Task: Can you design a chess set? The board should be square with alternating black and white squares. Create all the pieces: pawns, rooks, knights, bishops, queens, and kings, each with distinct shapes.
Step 3789:
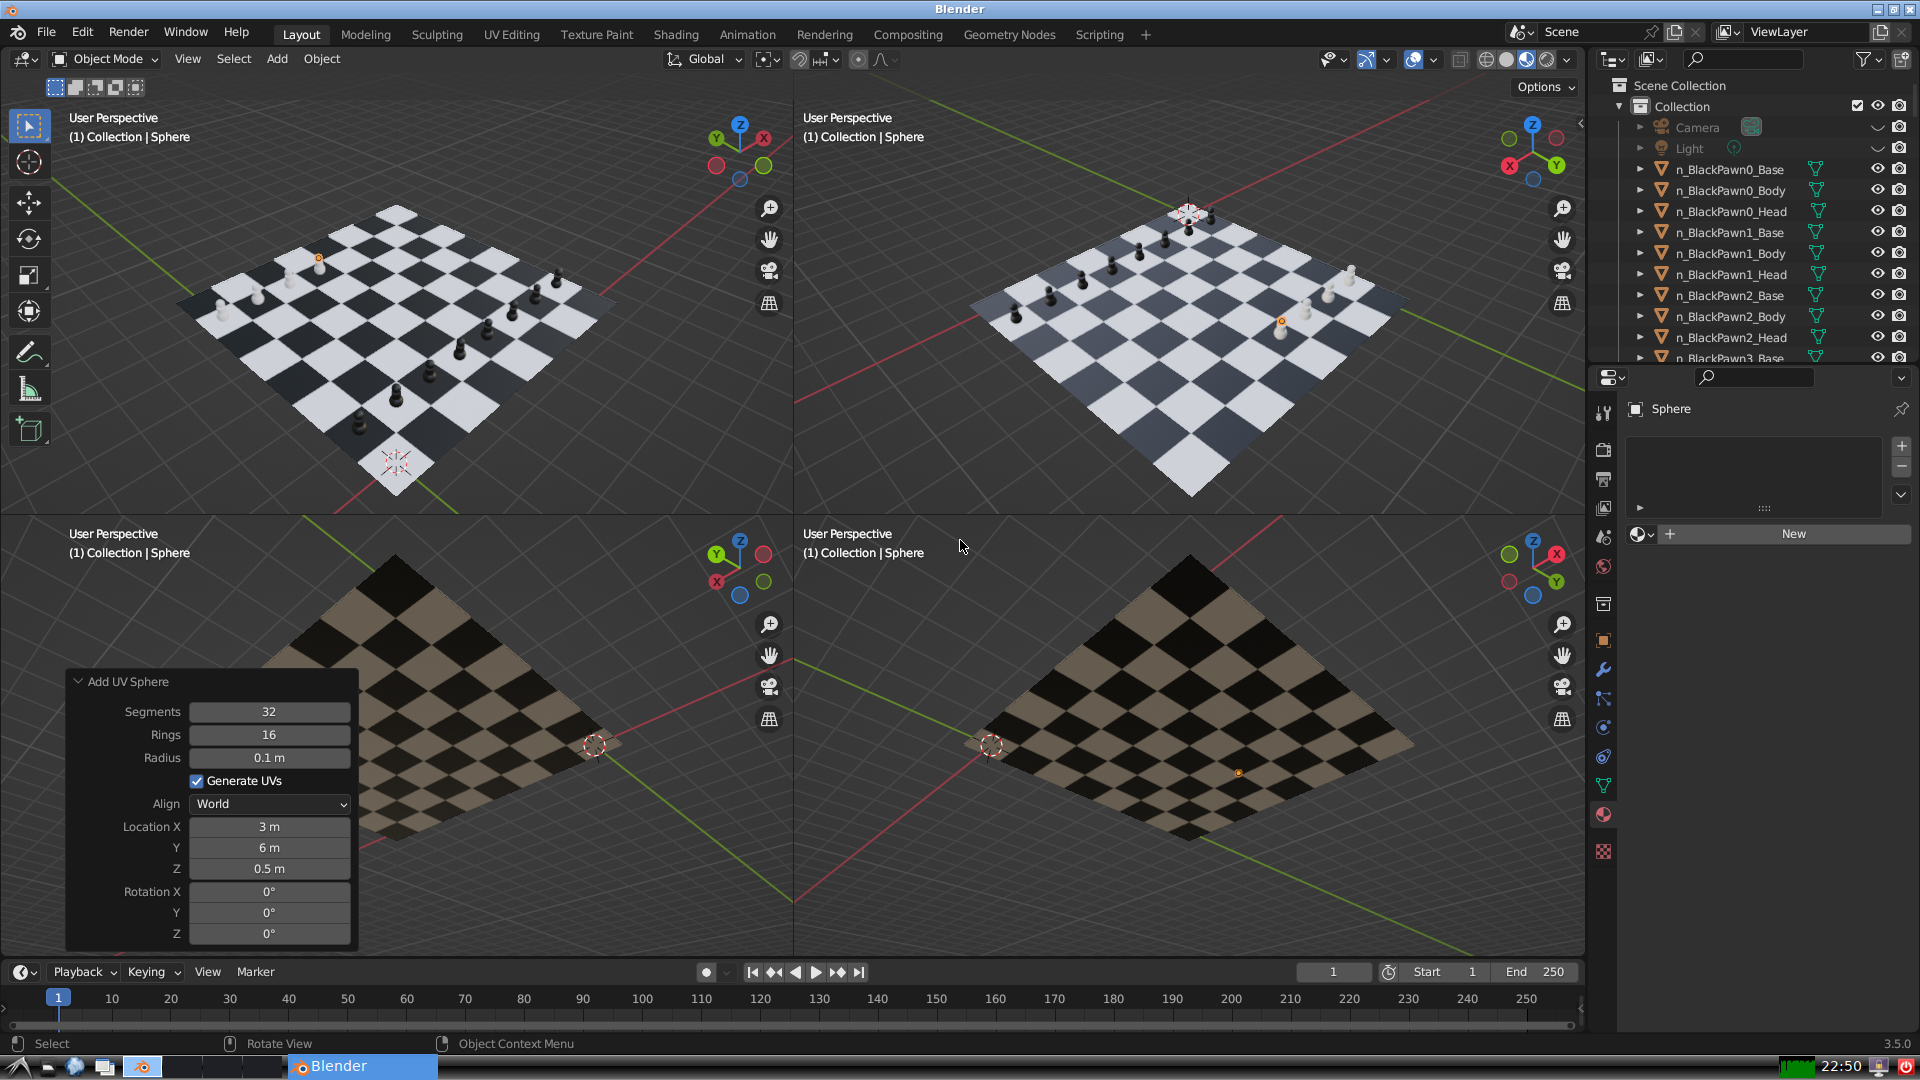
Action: {"mouse_move": [1608, 631]}